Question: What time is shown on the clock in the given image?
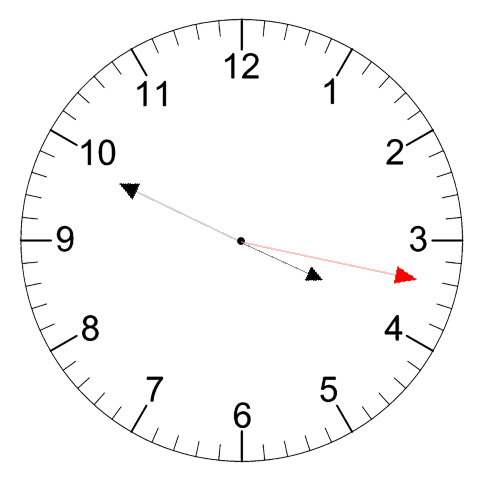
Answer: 03:49:17